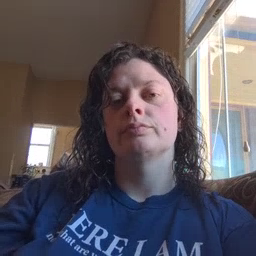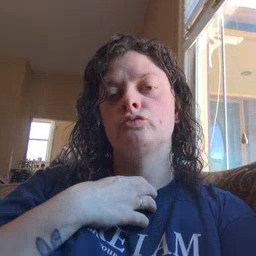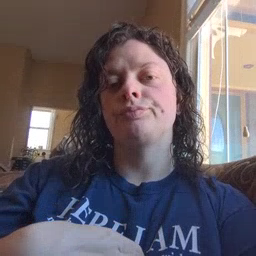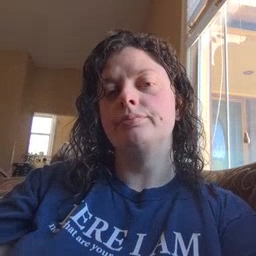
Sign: hungry